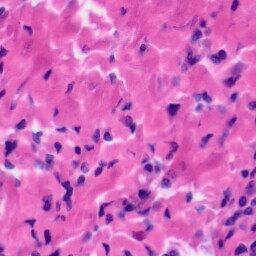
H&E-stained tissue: Tonsil